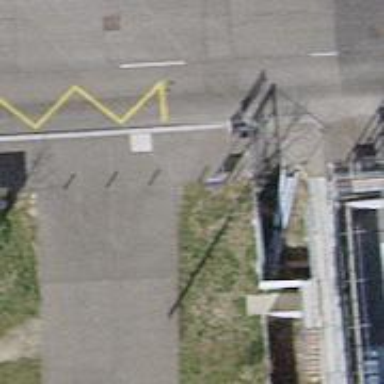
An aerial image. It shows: Platform with shelter for public transport.